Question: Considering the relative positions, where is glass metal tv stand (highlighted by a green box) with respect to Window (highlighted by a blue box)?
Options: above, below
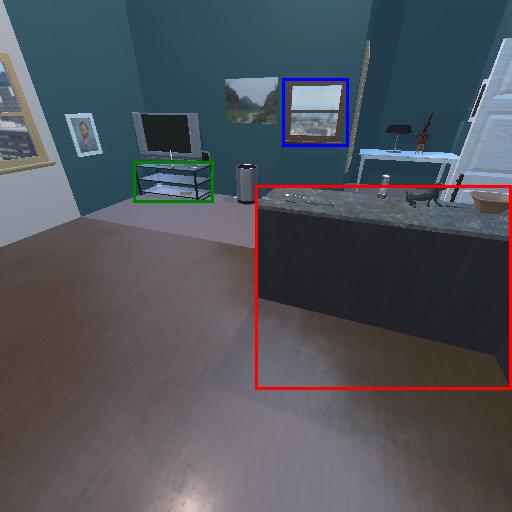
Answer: above